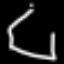
Label: octagon